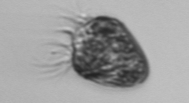
Label: Ciliophora